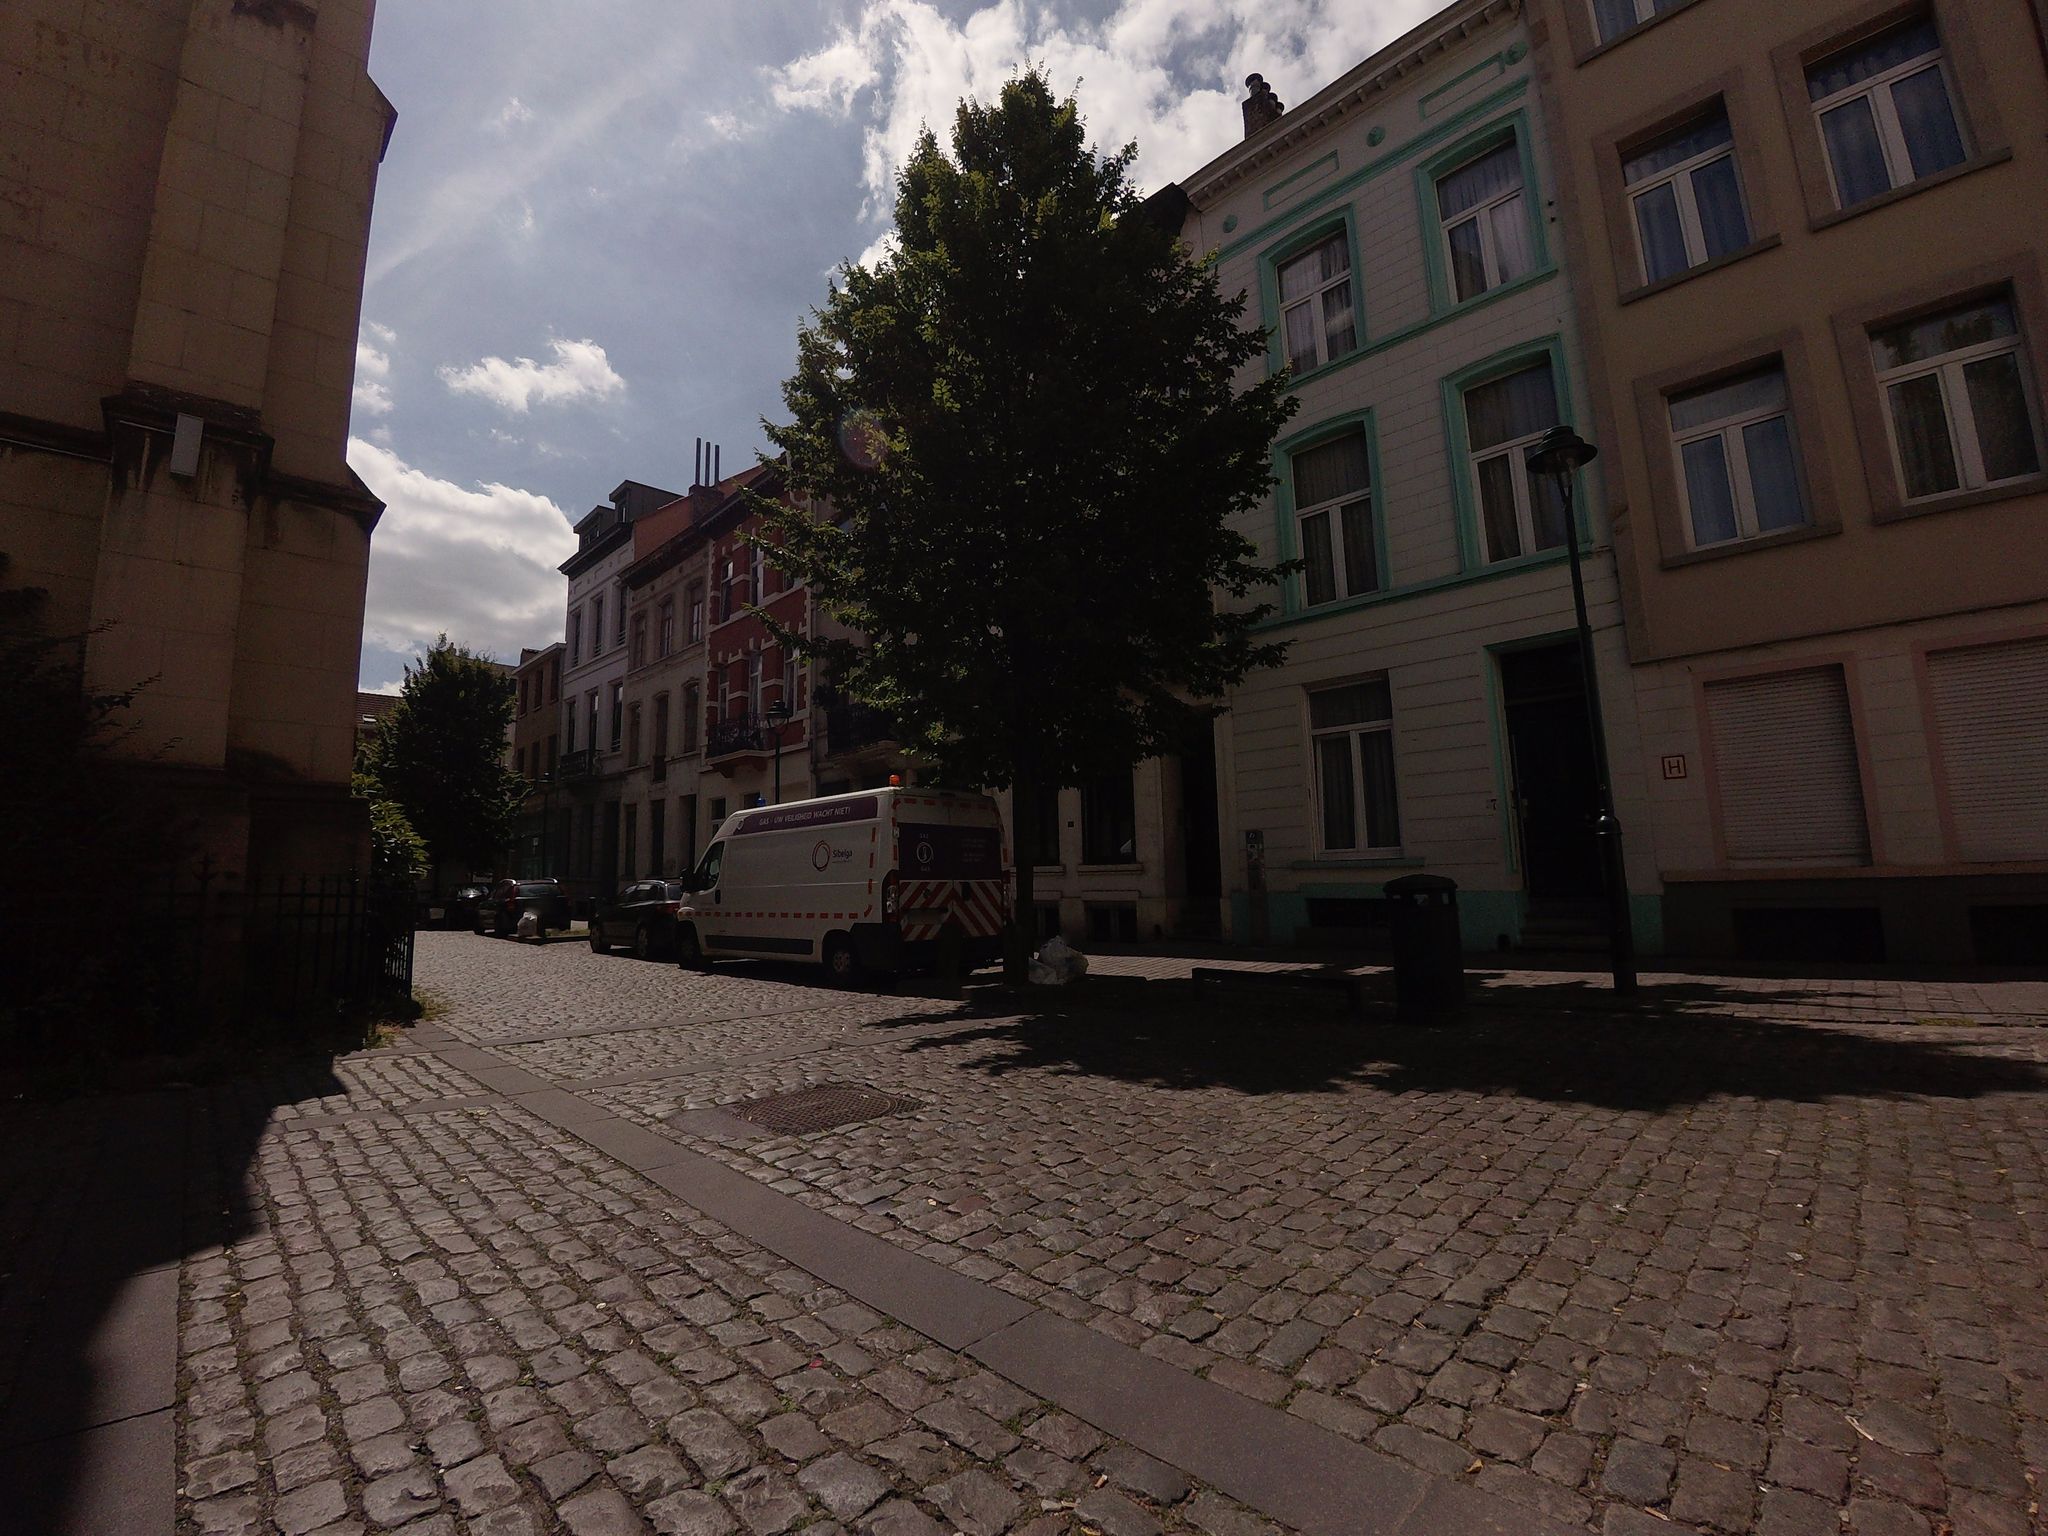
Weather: clear
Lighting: day
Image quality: good
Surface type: walking surface
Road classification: path, pedestrian
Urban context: urban centre
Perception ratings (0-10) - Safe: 6.14, Lively: 7.65, Beautiful: 5.3, Boring: 4.39, Depressing: 2.79, Wealthy: 7.47